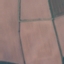
Land use / land cover class: AnnualCrop